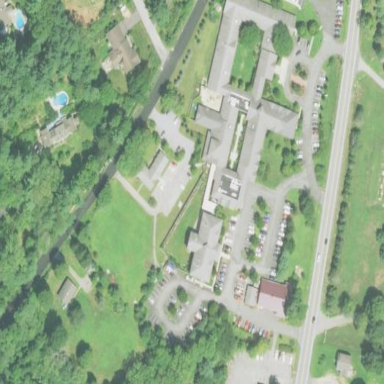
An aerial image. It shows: Healthcare facility identified as hospital.